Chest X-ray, AP view. Patient: 28 years old, sex M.
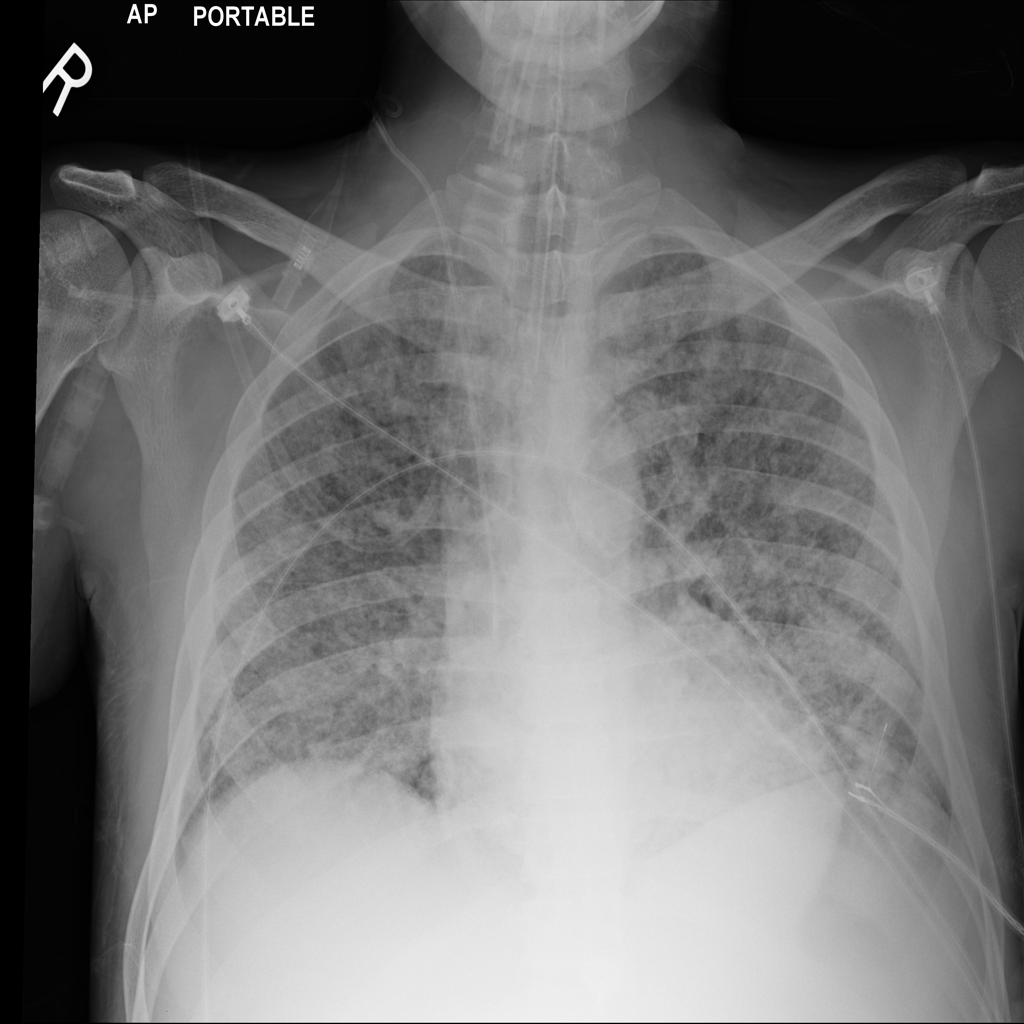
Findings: Edema